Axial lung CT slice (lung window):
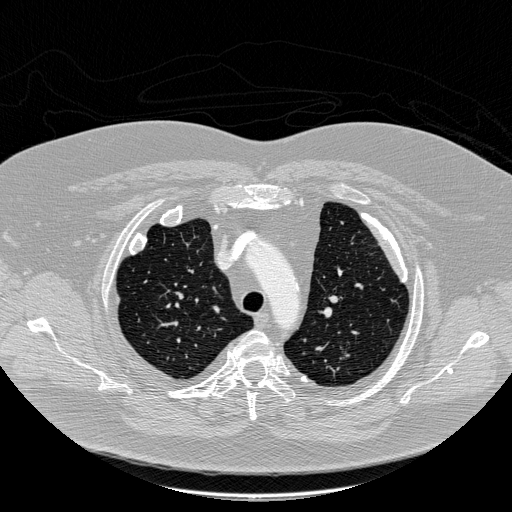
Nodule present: no